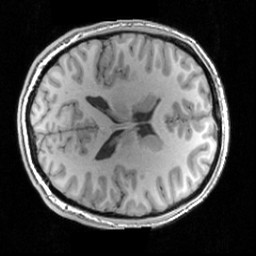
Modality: T1w
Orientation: axial
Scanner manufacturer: siemens
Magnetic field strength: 3 T
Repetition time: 1.63 s
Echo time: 0.00311 s